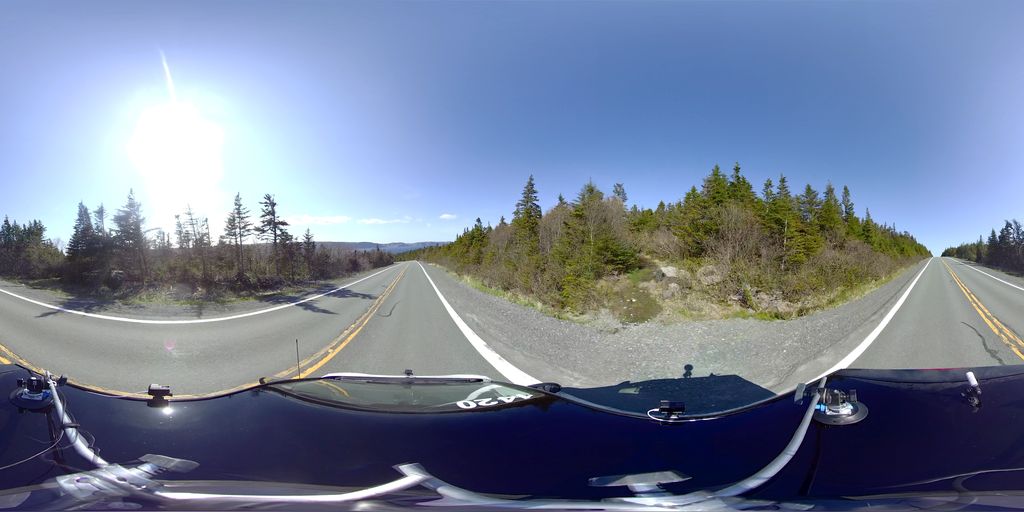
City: st_johns